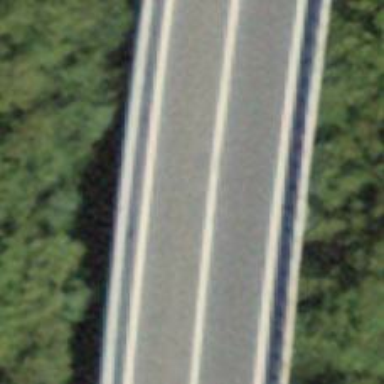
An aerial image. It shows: Motorroad bridge with asphalt surface. It is classified as trunk highway.